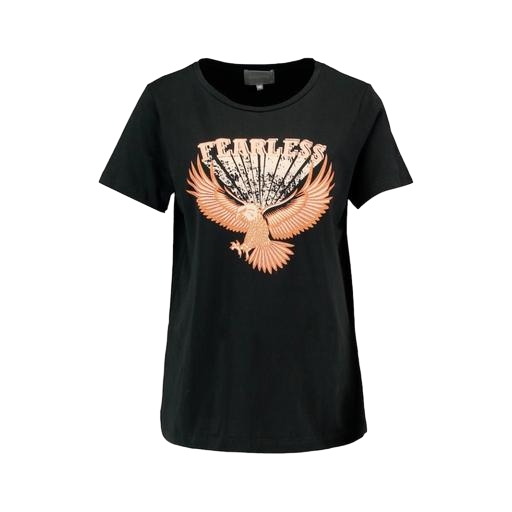
black eagle-print t-shirt, black plus size printed t-shirt only macy, freedom t-shirt, white background